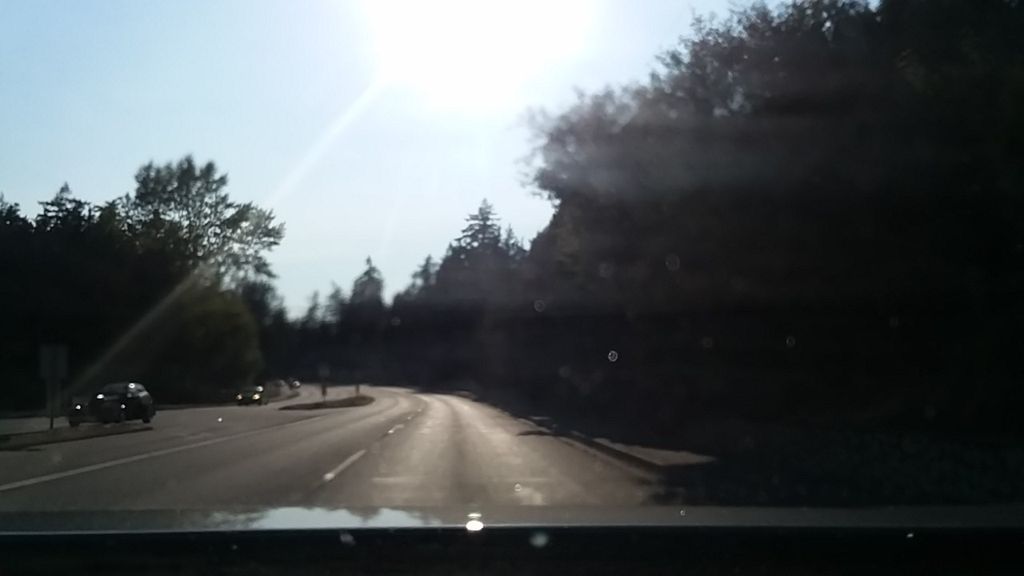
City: victoria